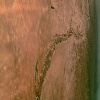
Label: land